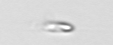
Label: flagellate_morphotype3